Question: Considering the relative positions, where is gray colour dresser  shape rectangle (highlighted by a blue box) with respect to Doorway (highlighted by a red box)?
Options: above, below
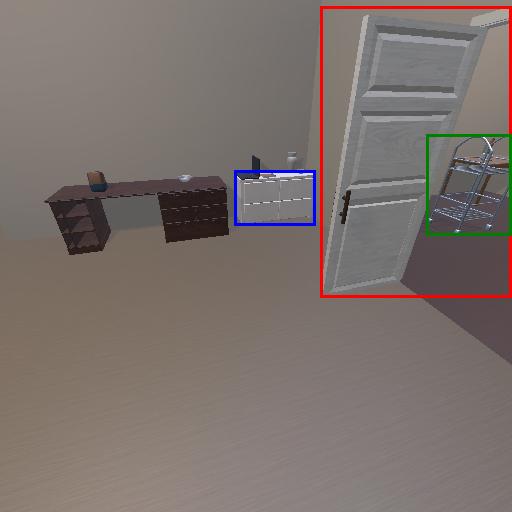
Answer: above